Question: On the first layer i have a the background image, then comes the blur(transparency) layer, and finaly i want a group of divs that makes this clean effect:

My Html is a bit too large to copy it here, but i just want an ideea or maybe a quick example of how can i do it if it's possible.
I know that one way is to make a single picture file like this, but i want to build it using CSS.
I have tried to make the image relative, then blur div absolute and z-index -1 and the robs group absolute as well and z-index 1, and it's not working.
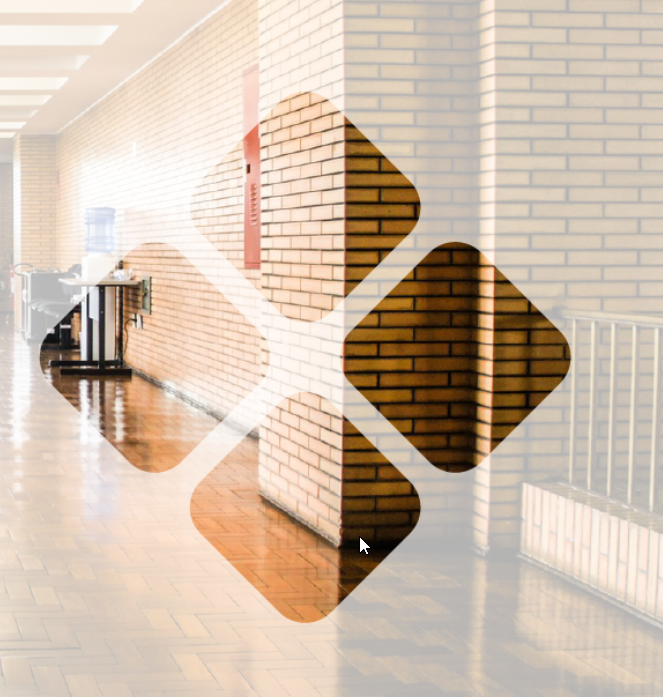
Answer: Here's how I'd do this:
'''
body {
margin: 0;
}
[flex-container] {
background: transparent url("https://images.unsplash.com/photo-1445251836269-d158eaa028a6?dpr=1&auto=format&fit=crop&w=1080&h=720&q=80&cs=tinysrgb&crop=&bg=") no-repeat 50% 50% / cover;
display: flex;
flex-direction: column;
min-height: 100vh;
}
[flex-container] svg {
max-width: 90vw;
max-height: 90vh;
height: auto;
width: auto;
}
[flex-container] [flex-white] {
flex-grow: 1;
background-color: rgba(255, 255, 255, 0.35);
}
[flex-container] [center-flex] {
flex-grow: 0;
display: flex;
max-height: 90vw;
}
'''
'''
<div flex-container>
<div flex-white></div>
<div center-flex>
<div flex-white></div>
<svg xmlns="http://www.w3.org/2000/svg" xmlns:xlink="http://www.w3.org/1999/xlink" viewBox="0 0 620 620" preserveAspectRatio="xMidYMid meet" height="620" width="620">
<defs>
<mask id="clip-path">
<rect fill="white" x="0" y="0" width="620" height="620" />
<path fill="black" d="M1.032193281120934,2.9326408166644313v-1.6000000000000005a2,2,0,0,0,-2,-2h-4a2,2,0,0,0,-2,2v4a2,2,0,0,0,2,2h4a2,2,0,0,0,2,-2Z" transform="matrix(17.8246 17.6867 -17.6867 17.8246 419.289 145.797)" />
<path fill="black" d="M9.837478544552232,2.9766420664520377v-1.6000000000000005a2,2,0,0,0,-2,-2h-4a2,2,0,0,0,-2,2v4a2,2,0,0,0,2,2h4a2,2,0,0,0,2,-2Z" transform="matrix(17.8246 17.6867 -17.6867 17.8246 419.289 145.797)" />
<path fill="black" d="M9.837478544552228,11.737917113101712v-1.6000000000000005a2,2,0,0,0,-2,-2h-4a2,2,0,0,0,-2,2v4a2,2,0,0,0,2,2h4a2,2,0,0,0,2,-2Z" transform="matrix(17.8246 17.6867 -17.6867 17.8246 419.289 145.797)" />
<path fill="black" d="M1.032197869095377,11.693911484294599v-1.6000000000000005a2,2,0,0,0,-2,-2h-4a2,2,0,0,0,-2,2v4a2,2,0,0,0,2,2h4a2,2,0,0,0,2,-2Z" transform="matrix(17.8246 17.6867 -17.6867 17.8246 419.289 145.797)" />
</mask>
</defs>
<rect mask="url(#clip-path)" x="0" y="0" width="620" height="620" fill="rgba(255,255,255,.35)" />
</svg>
<div flex-white></div>
</div>
<div flex-white></div>
</div>
'''
For masking, you want to look inside the '<svg>'. If you don't like the paths I used, replace them. The only important rule in masks is: fills are white and holes are black.
The only problem is: if you stretch an svg across the viewport, it will end up distorted. To avoid that, I centered it in the viewport and wrapped it in flex containers that cover the remaining space, responsively.